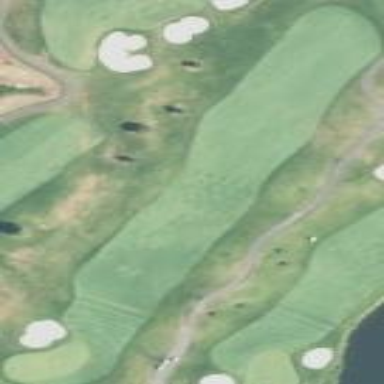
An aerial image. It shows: Golf fairway surrounded by grass.